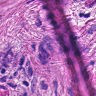
Metastatic tissue present: yes